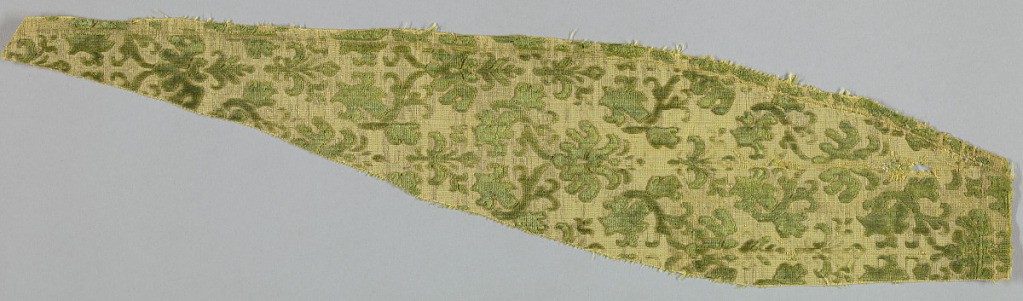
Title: Fragment
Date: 17th century
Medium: silk, metallic Technique: supplementary warp forming cut and uncut pile in plain weave foundation (vevet) with supplementary wefts
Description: Scrolling floral forms in green velvet on gold faced with metallic gold.